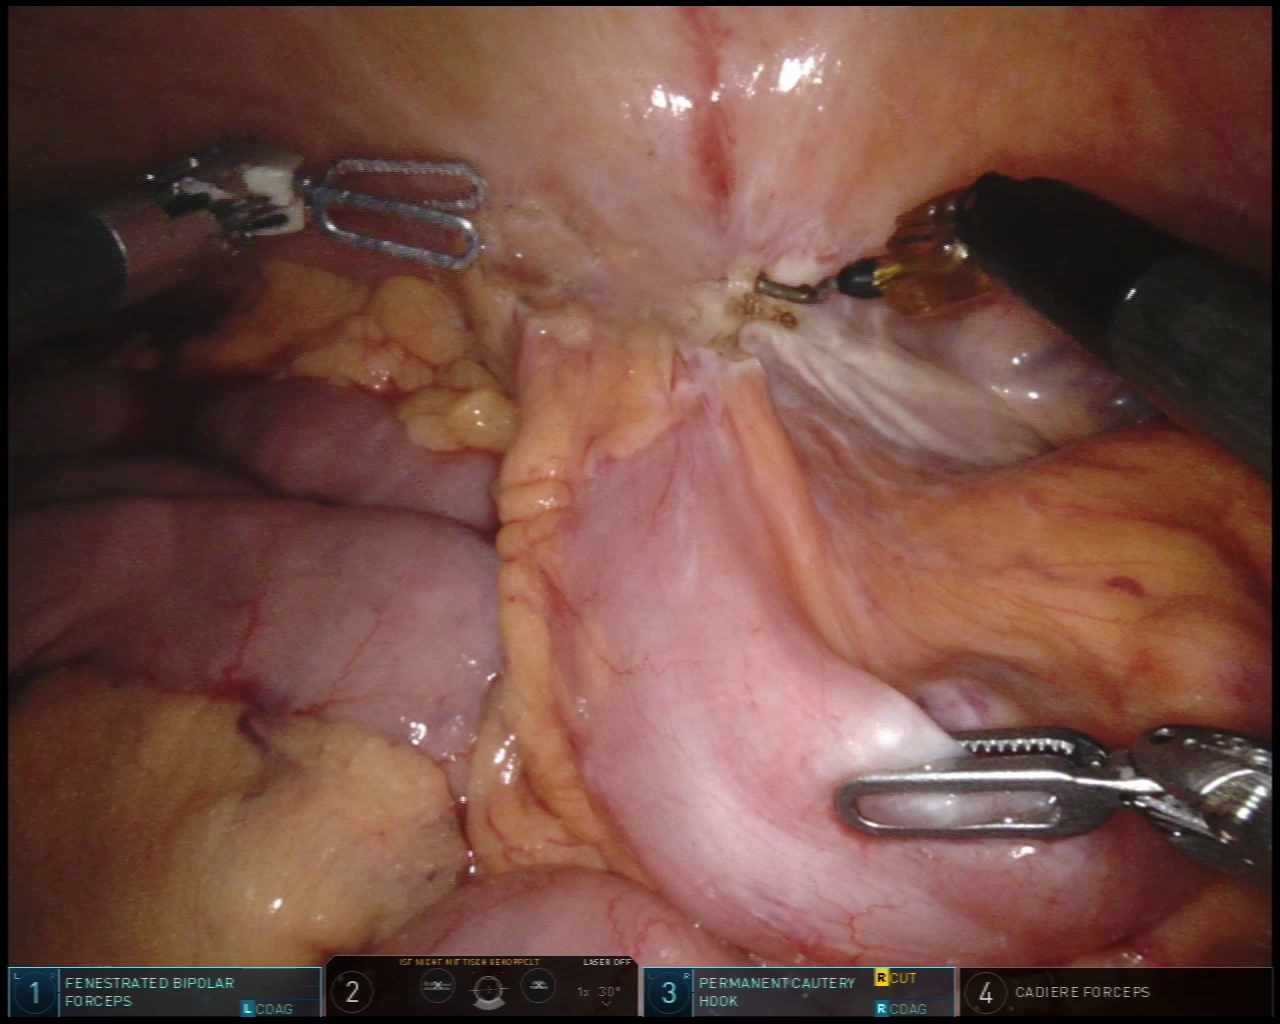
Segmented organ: colon
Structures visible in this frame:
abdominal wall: yes
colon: yes
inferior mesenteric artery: no
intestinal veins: no
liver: no
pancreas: no
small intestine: yes
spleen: no
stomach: no
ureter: no
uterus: no
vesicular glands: no